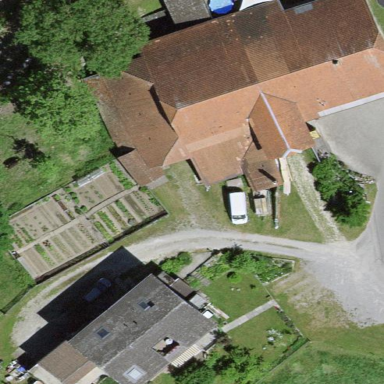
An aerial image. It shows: Farmyard area.